Question: I updated to the latest version of jQuery and I see this error.
> Uncaught Error: cannot call methods on tabs prior to initialization; attempted to call method ''div.panes > div''
'''
<div id="nav"> <!-- Start Page Navigation -->
<ul class="tabs page">
<li><a href="#tab1">Tab1</a></li>
<li><a href="#tab2">Tab2</a></li>
<li><a href="#tab3">Tab3</a></li>
<li><a href="#tab4">Tab4</a></li>
</ul>
<div class="clear"></div>
</div> <!-- End Page Navigation -->
'''
'''
$(document).ready(function() {
$("div.header div.version").css({ '-moz-border-radius': '6px', '-webkit-border-radius': '6px' });
$("div#contact_form .text_input").css({ '-moz-border-radius': '4px', '-webkit-border-radius': '4px' });
$("div#about div.right").css({ '-moz-border-radius' : '8px', '-webkit-border-radius': '8px' });
$("div#contact_form p label").css({
'-moz-border-radius-topleft': '4px',
'-moz-border-radius-bottomleft': '4px',
'-webkit-border-bottom-left-radius' : '4px',
'-webkit-border-top-left-radius' : '4px'
});
$("select").css({ '-khtml-appearance' : 'none' });
$('#reviews').serialScroll({
items: 'div',
axis: 'y',
duration: 800,
interval: 5000,
cycle: true
});
$('#reviews').trigger('next');
$("a.screenshots").fancybox({
'transitionIn' : 'elastic',
'transitionOut' : 'elastic',
'speedIn' : 400,
'speedOut' : 400,
'overlayShow' : false
});
$('input#send').click(function() {
var name = $('input#name').val();
var email = $('input#email').val();
var topic = $('select#topic option:selected').val();
var message = $('textarea#message').val();
$.ajax({
type: 'post',
url: 'scripts/send_email.php',
data: 'name=' + name + '&email=' + email + '&topic=' + topic + '&message=' + message,
success: function(results) {
$('p.validation').html(results);
}
}); // end ajax
});
$("#ul.tabs").tabs("div.panes > div", { history: true });
});
'''
I don't see the error if I use:
'''
$("#content ul.tabs").tabs("div.panes > div", { history: true });
'''

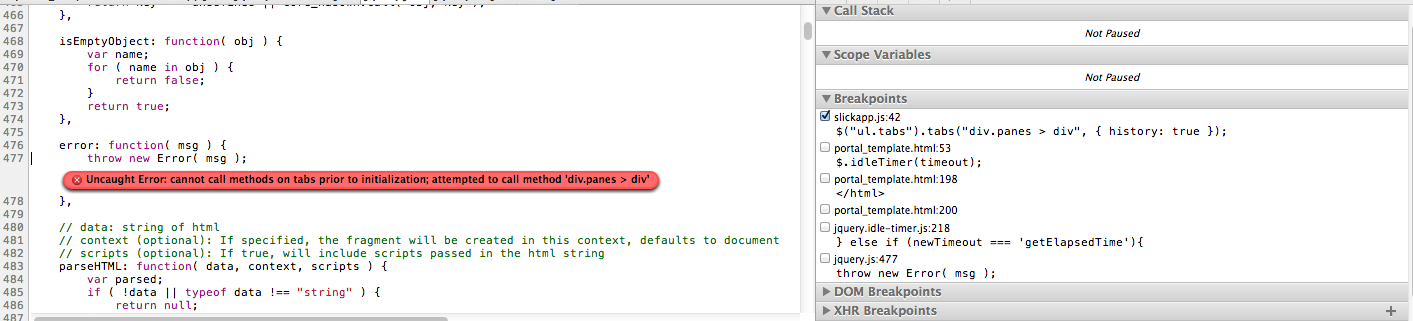
Answer: Following fixed my problem:
'''
$("ul.tabs").tabs($("div.panes > div"), { history: true });
'''